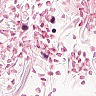
Metastatic tissue present: no